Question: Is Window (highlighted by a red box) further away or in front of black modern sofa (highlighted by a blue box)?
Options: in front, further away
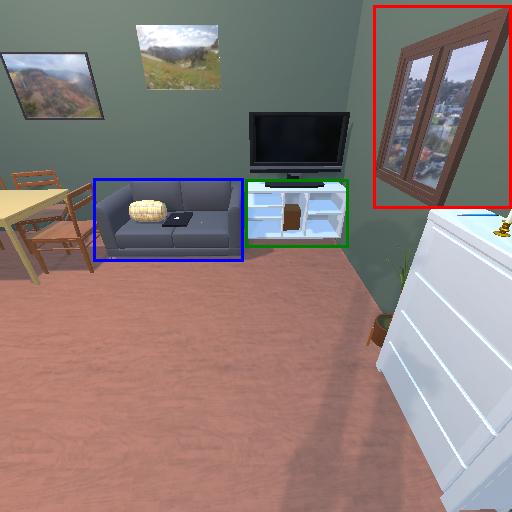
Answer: in front